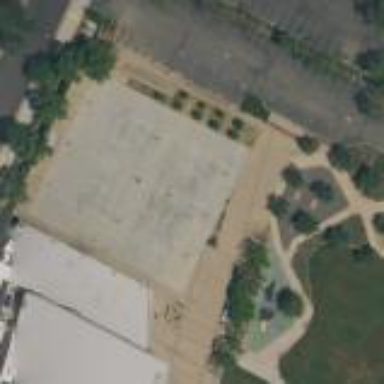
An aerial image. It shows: Asphalt basketball court on pitch.